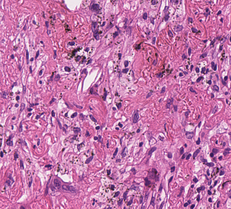
Tumor epithelial tissue: no
Tumor-associated stroma tissue: yes
Normal tissue: no